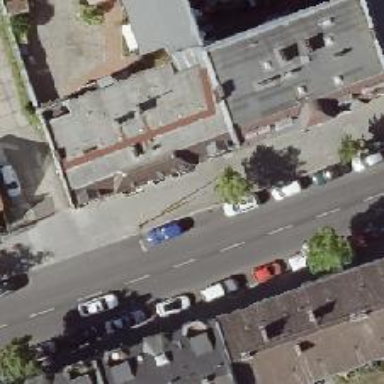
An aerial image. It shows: Pub.